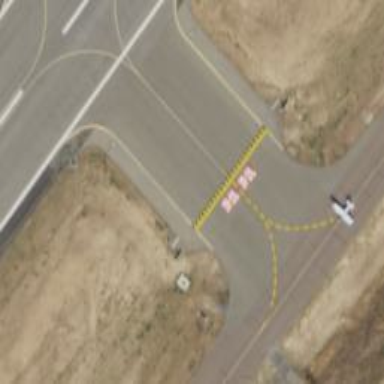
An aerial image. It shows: Image of taxiway at airport.